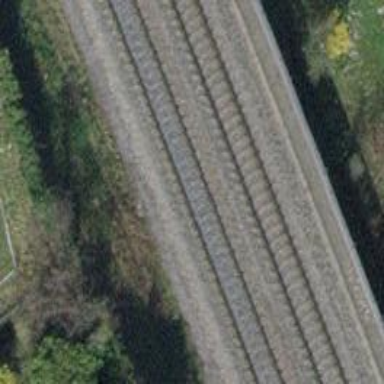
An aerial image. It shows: Single-track electrified railway with contact line.